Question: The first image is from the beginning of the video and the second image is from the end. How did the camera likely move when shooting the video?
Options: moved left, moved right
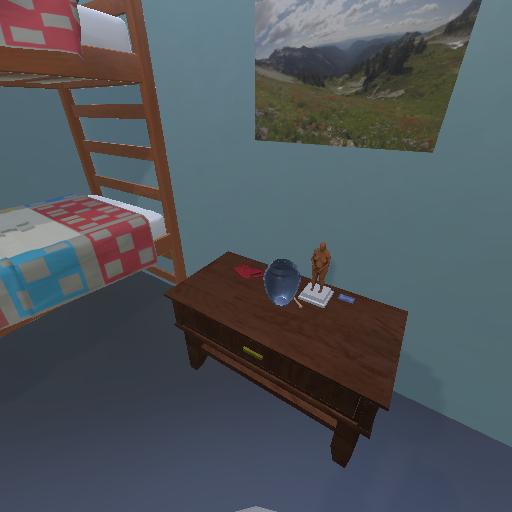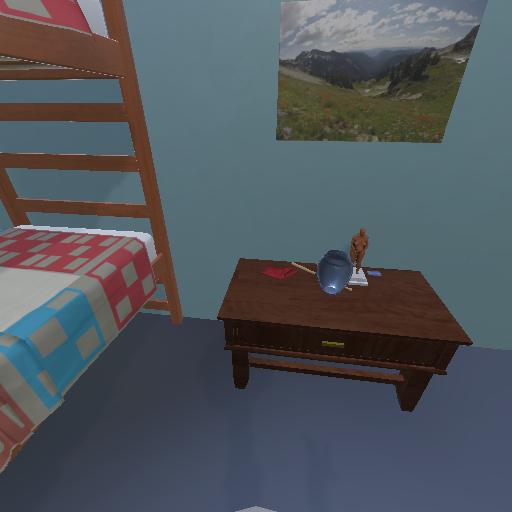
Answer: moved left